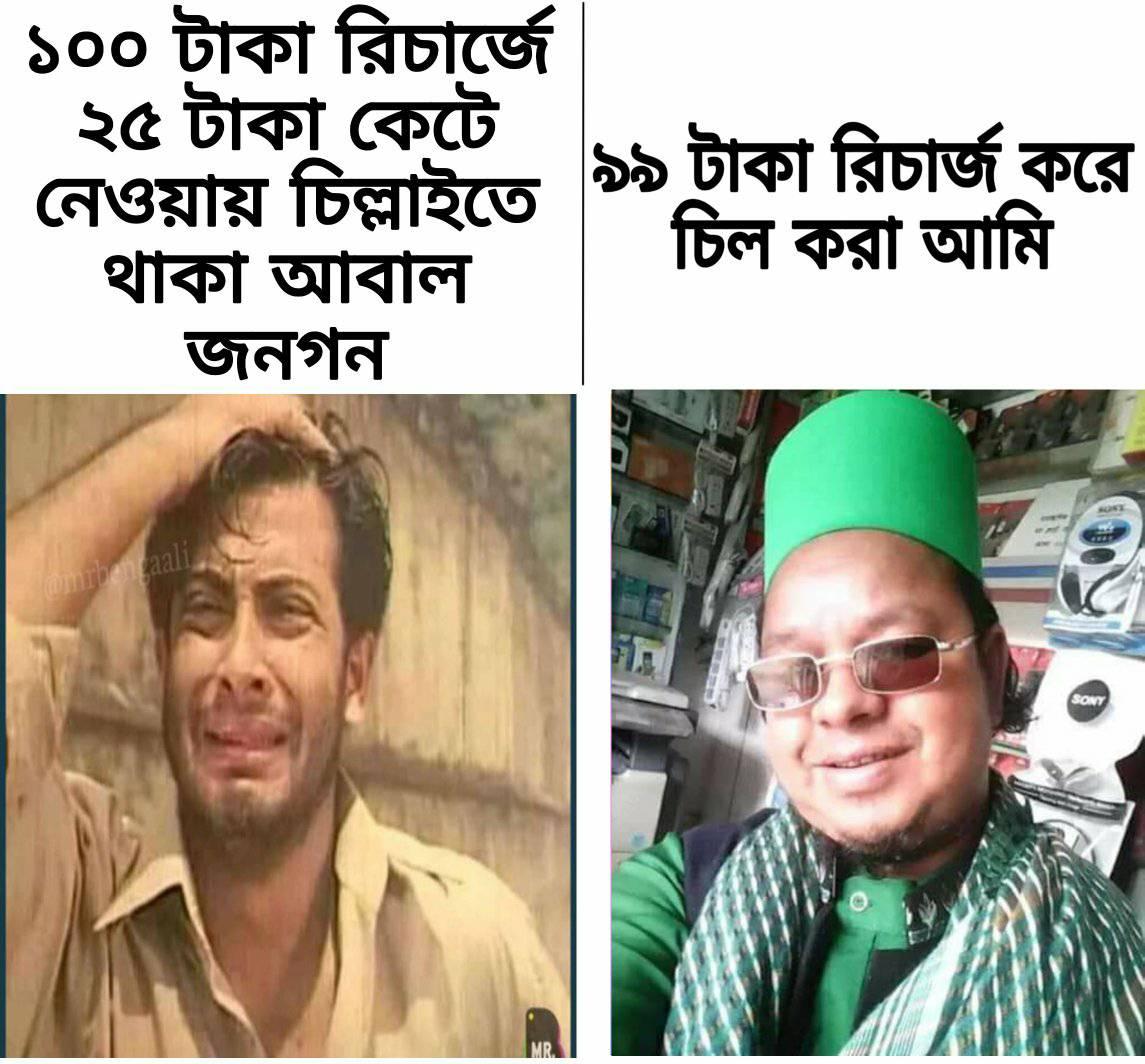
Caption: ১০০ টাকা রিচার্জে ২৫ টাকা কেটে নেওয়ায় চিল্লাইতে থাকা আবাল জনগণ    ৯৯ টাকা রিচার্জ করে চিল করা আমি
Label: non-hate